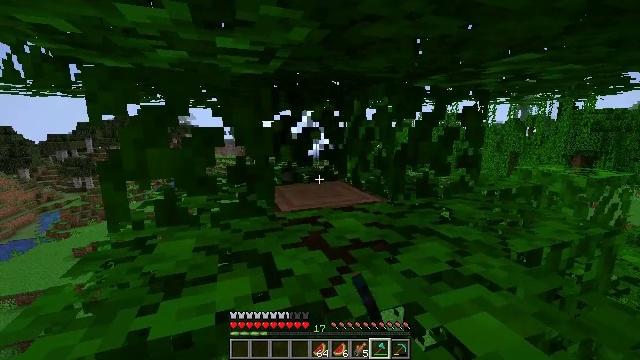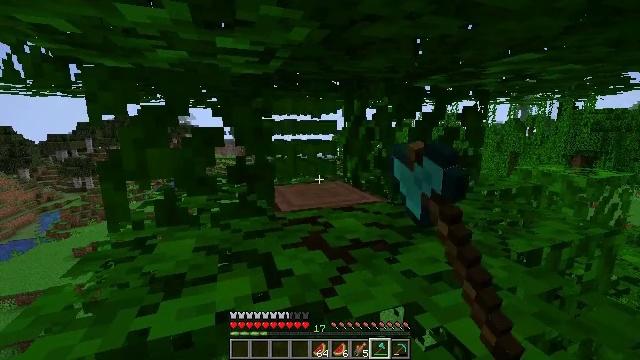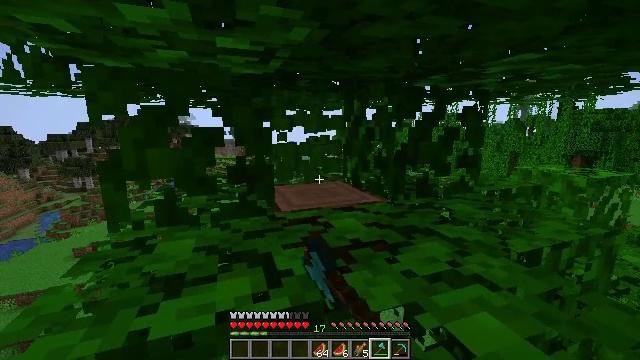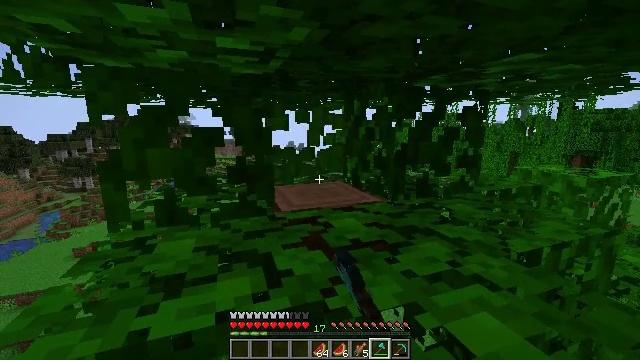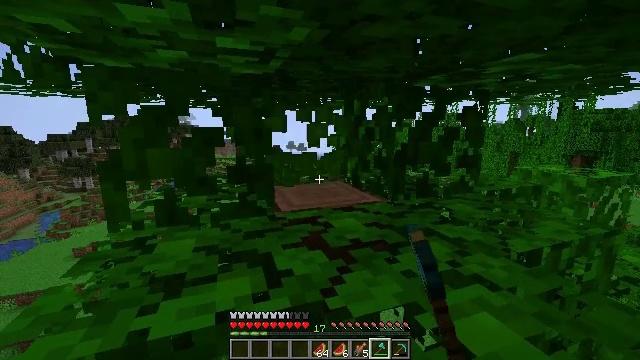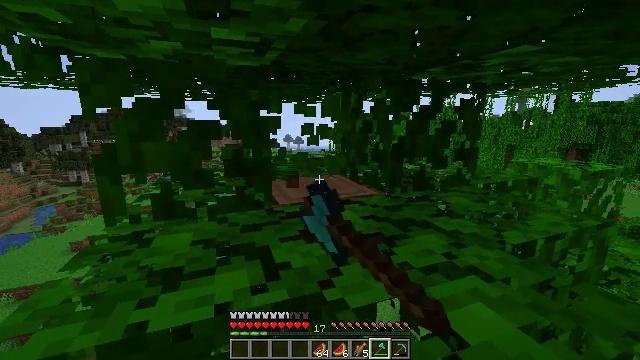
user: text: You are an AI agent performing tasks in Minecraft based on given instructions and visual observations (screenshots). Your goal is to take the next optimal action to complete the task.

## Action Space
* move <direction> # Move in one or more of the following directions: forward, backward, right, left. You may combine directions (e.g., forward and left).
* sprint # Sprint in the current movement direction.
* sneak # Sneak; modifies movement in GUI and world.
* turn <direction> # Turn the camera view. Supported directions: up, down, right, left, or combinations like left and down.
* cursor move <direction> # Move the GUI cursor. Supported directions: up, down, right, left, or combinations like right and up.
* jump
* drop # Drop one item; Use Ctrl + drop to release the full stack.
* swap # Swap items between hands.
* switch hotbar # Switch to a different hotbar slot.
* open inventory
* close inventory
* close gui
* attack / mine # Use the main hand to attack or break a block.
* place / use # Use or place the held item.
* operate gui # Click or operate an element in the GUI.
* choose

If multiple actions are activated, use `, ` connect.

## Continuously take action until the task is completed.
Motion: motion action
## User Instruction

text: Gather jungle leaves from the tree.
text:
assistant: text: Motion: attack / mine
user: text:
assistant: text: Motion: attack / mine
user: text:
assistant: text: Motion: attack / mine
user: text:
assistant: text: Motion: attack / mine
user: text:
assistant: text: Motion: turn down, attack / mine
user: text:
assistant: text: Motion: attack / mine